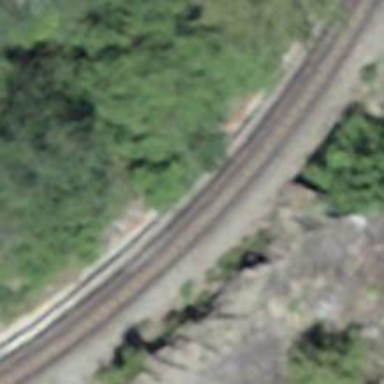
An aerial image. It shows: Narrow-gauge railway line with electrification.